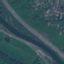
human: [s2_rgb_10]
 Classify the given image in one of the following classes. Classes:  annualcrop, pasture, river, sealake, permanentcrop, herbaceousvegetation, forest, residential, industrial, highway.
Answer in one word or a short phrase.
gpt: Highway